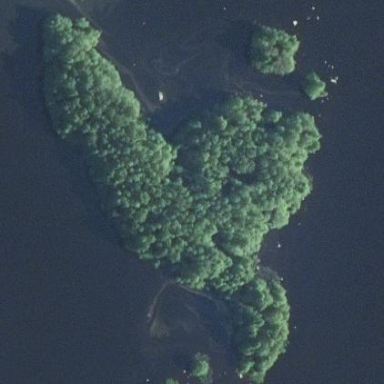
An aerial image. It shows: Islet.